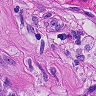
Metastatic tissue present: yes